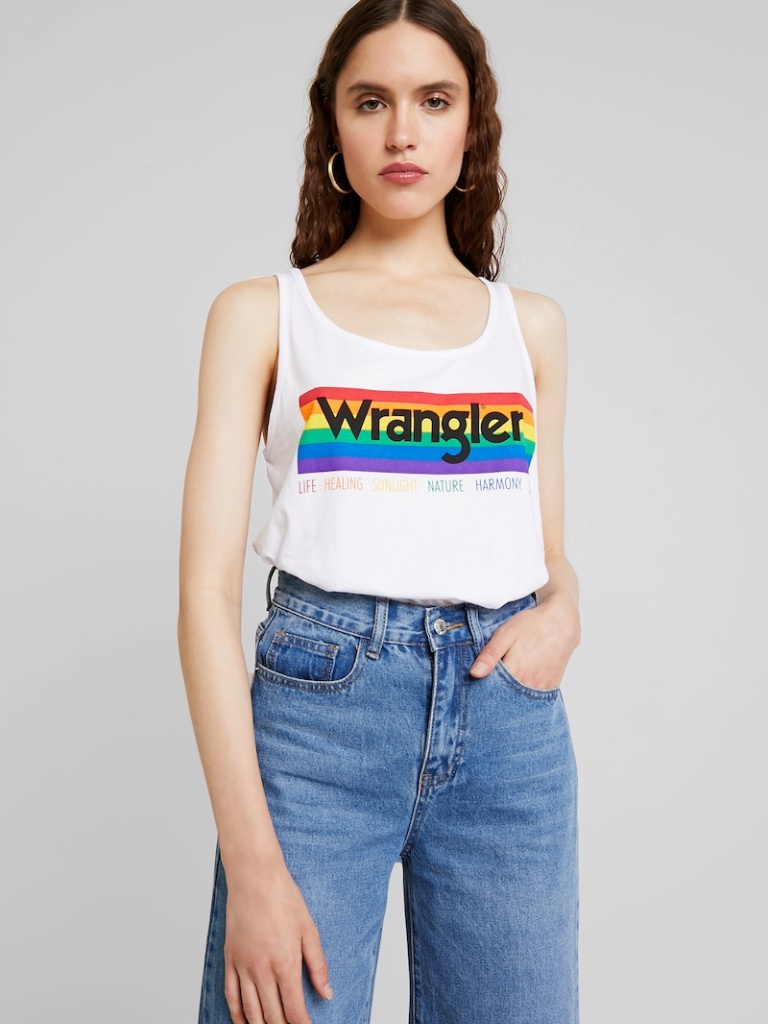
cotton relaxed sleeveless hip length Untucked scoop tank